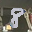
Label: 8